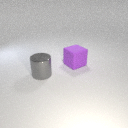
large purple rubber cube to the right of large gray metal cylinder